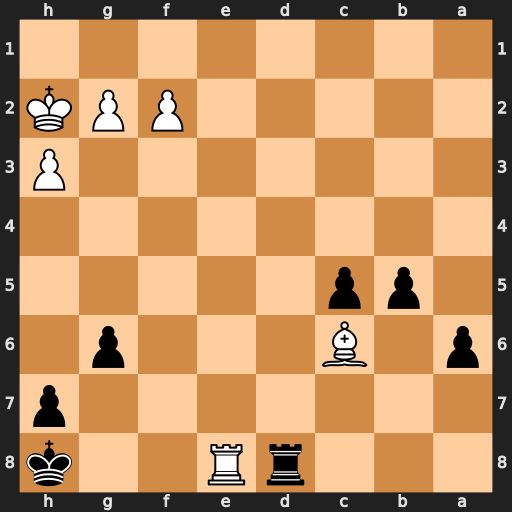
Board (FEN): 3rR2k/7p/p1B3p1/1pp5/8/7P/5PPK/8
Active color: b
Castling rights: -
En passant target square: -
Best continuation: Rxe8 Bxe8 c4 Bc6 c3 Be4 a5